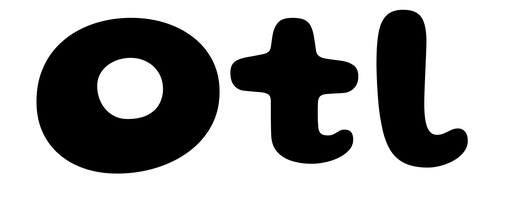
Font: Gluten_Bold